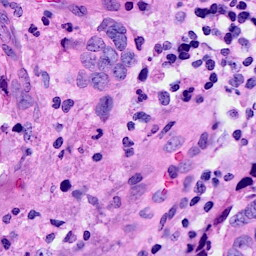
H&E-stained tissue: Breast